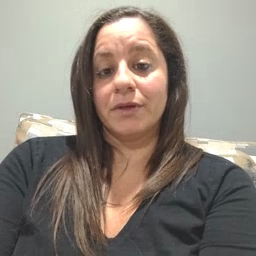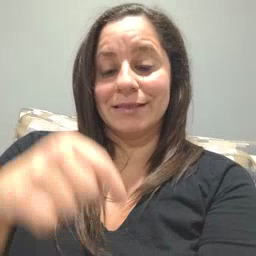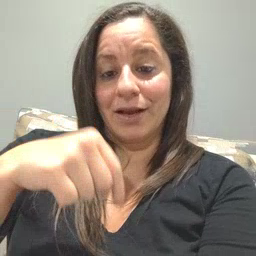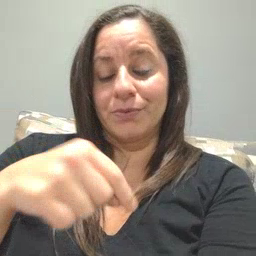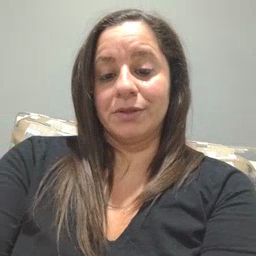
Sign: down